Question: I have designed a from and trying to validate it with bootstrap form validater. Here validation is working fine , but if a file is validated the valid icon(right mark) has to be come next to the textbox but for me it is coming on next line . Here is the image ,

Here is my markup,
'''
<div class="form-group control-group">
<label for="uln" class="control-label col-xs-4">Teacher Id:</label>
<div class="col-xs-8">
<div class="col-lg-8 controls">
<input type="text" class="form-control" name="teacherId" id="teacherId" placeholder="Enter Teacher Id">
</div>
</div>
</div>
'''
I have css as,
'''
label.valid {
width: 24px;
height: 24px;
background: url(assets/img/valid.png) center center no-repeat;
display: inline-block;
text-indent: -9999px;
}
'''
Please help me in this I want the right mark exactly next to the text box.
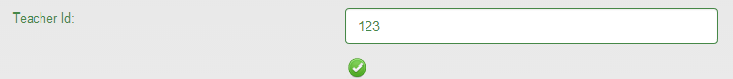
Answer: Hmm little bit tricky!!
'''
label.valid {
width: 24px;
height: 24px;
background: url(http://fdata.over-blog.net/99/00/00/05/img/new/portal2-3/body/valid.png) right center no-repeat;
text-indent: -9999px;
right:-5px;
top:0;
position:absolute;
}
'''
Working <URL>